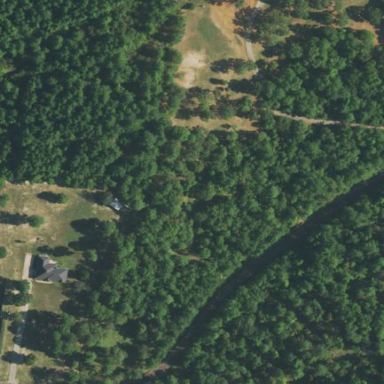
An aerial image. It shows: Woodland with evergreen needle-leaved trees.